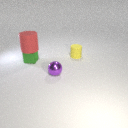
small yellow rubber cylinder to the right of small purple metal sphere